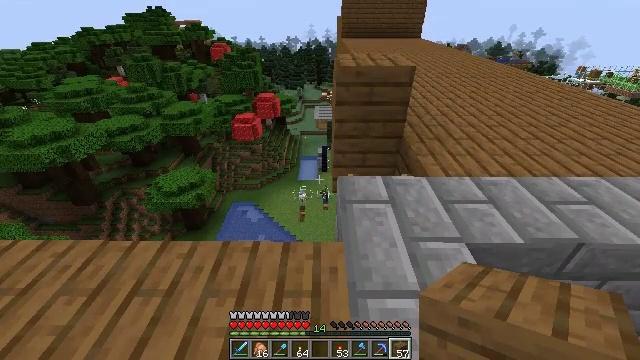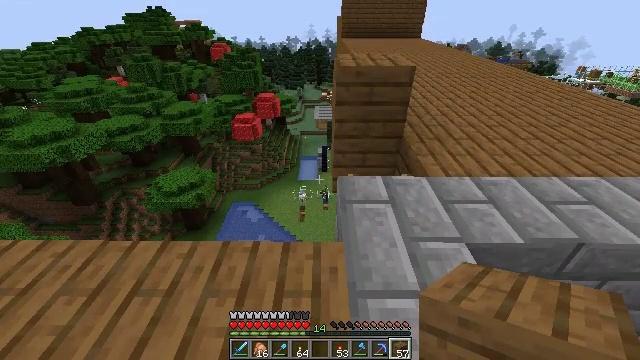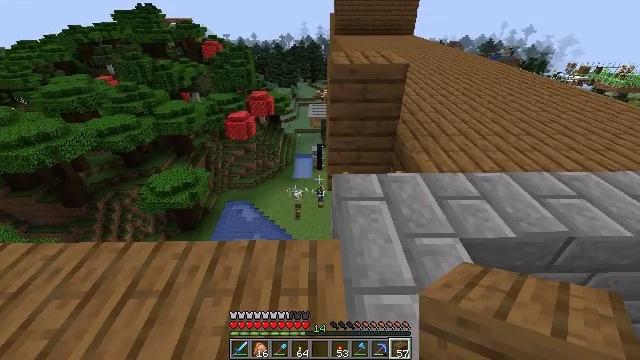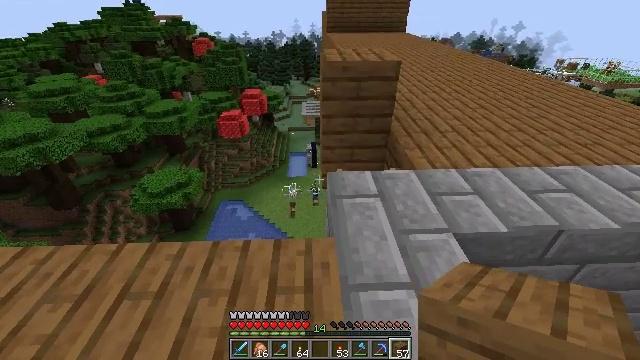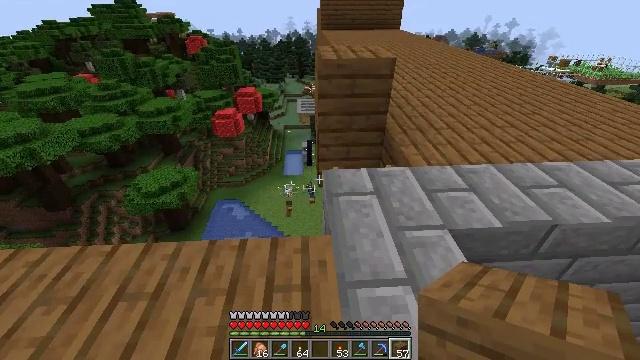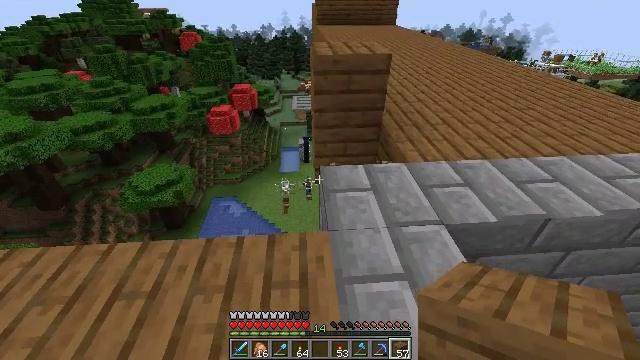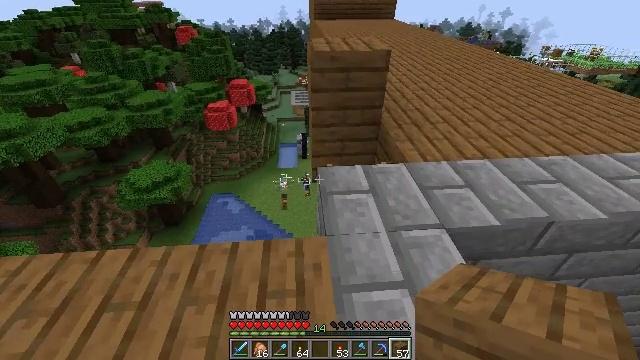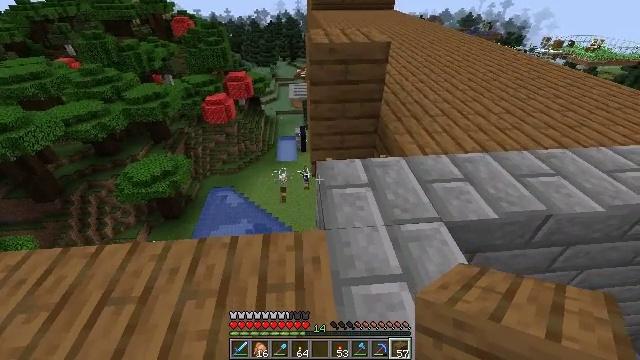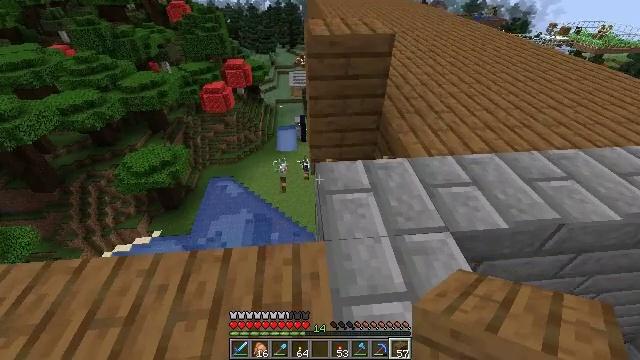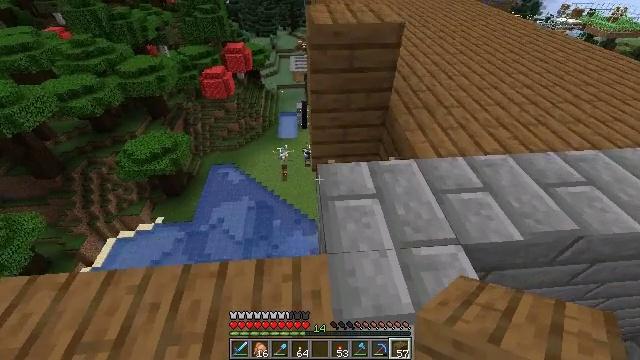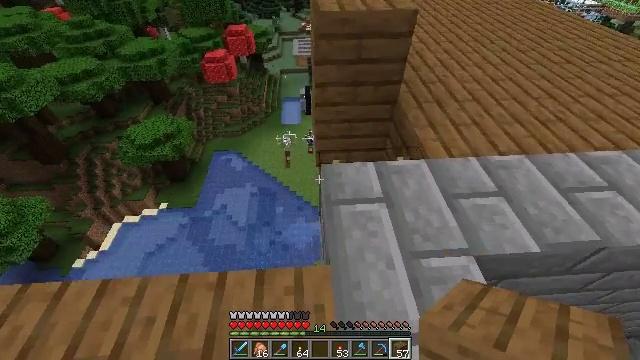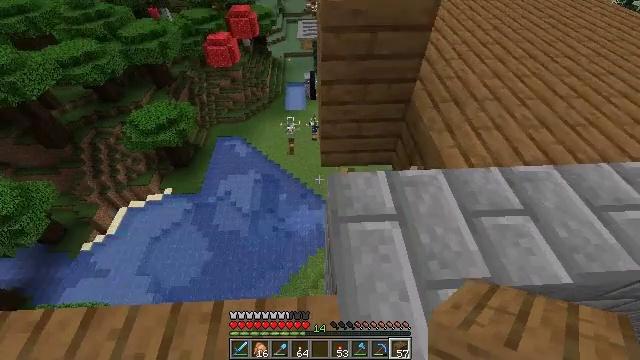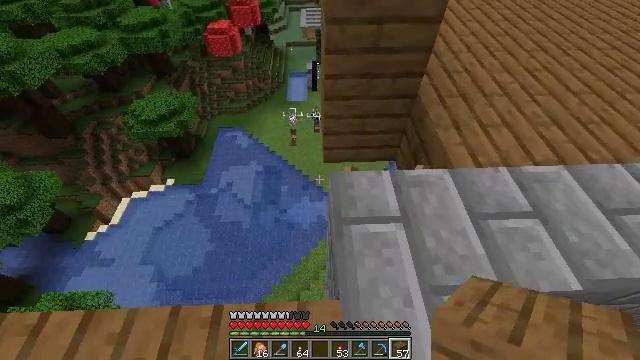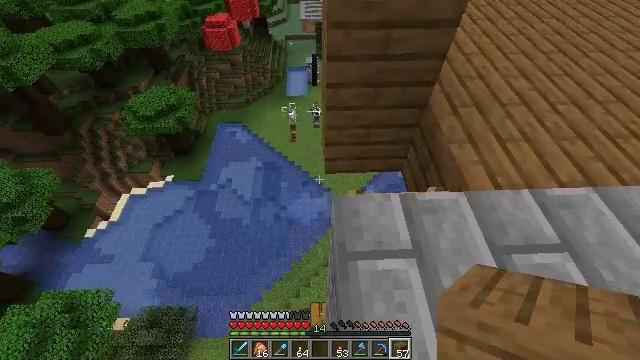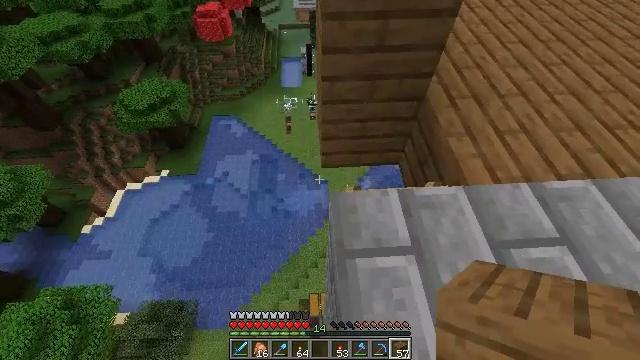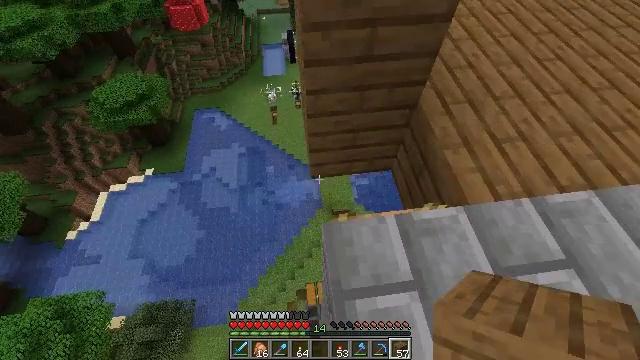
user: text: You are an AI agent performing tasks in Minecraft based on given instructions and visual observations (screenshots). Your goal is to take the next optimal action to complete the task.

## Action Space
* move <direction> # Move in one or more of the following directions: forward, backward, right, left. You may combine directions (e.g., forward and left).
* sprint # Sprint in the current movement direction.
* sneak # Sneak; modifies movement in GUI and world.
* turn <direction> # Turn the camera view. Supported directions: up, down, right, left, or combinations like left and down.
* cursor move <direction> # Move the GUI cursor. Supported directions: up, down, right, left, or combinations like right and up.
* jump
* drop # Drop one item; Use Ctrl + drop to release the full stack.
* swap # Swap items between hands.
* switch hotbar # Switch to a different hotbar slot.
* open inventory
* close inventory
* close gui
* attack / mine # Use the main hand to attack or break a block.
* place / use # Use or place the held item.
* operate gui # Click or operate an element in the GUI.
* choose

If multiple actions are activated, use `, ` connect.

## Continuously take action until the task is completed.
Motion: motion action
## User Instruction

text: Open the crafting table and make a spruce slab.
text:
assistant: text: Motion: no_op
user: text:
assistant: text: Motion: turn right
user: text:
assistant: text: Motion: turn right
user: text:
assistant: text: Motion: turn right
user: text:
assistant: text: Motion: no_op
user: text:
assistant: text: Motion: move forward
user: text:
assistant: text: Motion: move forward, turn down
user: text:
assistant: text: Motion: move forward, turn down
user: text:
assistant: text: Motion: move forward, turn down
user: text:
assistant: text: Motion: move forward, turn down
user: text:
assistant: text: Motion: move forward, turn left and down
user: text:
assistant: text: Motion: move forward, turn down
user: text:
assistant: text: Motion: move forward, turn down
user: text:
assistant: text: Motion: move forward, turn right and down
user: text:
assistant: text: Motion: move forward, turn right and down
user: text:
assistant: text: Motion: move forward, turn right and down
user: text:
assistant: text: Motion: move forward, turn right and down
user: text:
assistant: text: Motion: move forward and move right, turn down
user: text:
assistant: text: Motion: move forward and move right, turn left and down
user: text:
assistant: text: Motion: move forward and move right, turn left and down
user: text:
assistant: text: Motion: move right, turn left and down
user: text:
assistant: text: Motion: turn left and down
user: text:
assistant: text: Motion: turn left
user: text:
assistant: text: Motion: turn left
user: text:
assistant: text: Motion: turn left
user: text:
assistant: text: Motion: turn left
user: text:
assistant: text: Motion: turn left and down
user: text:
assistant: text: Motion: turn left and down
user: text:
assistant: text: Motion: turn left
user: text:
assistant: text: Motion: move left